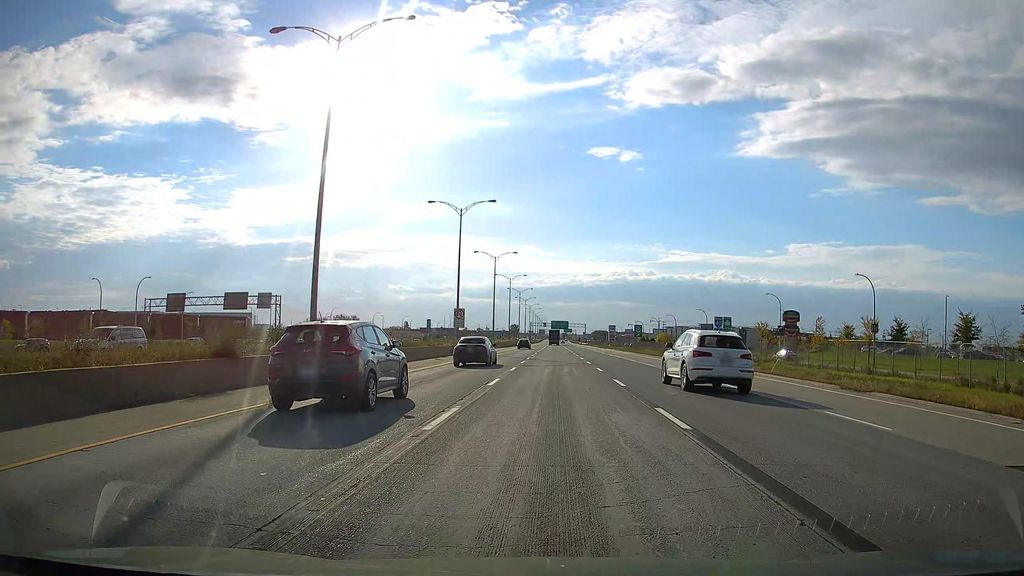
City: montreal